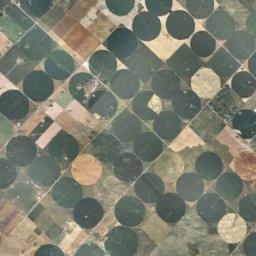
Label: circular_farmland